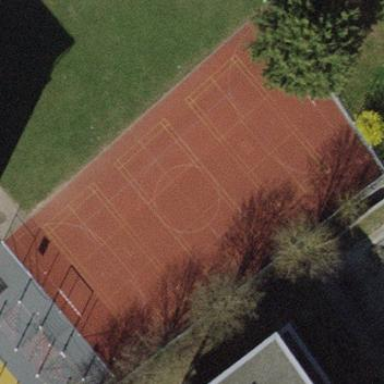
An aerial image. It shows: Handball pitch with tartan surface.